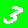
Digit: 3